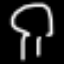
Label: mushroom